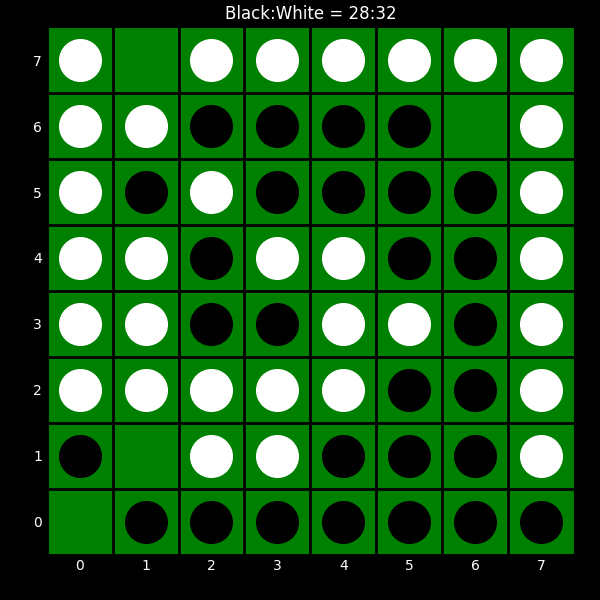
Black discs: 28
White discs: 32